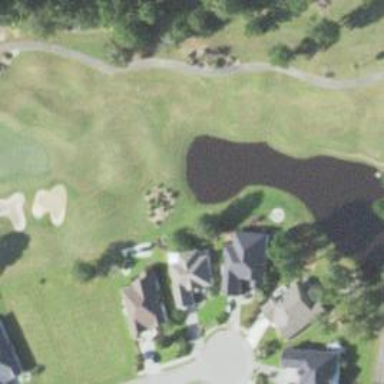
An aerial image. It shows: Scenic view of water hazard on golf course. The natural water feature adds beauty to the landscape.